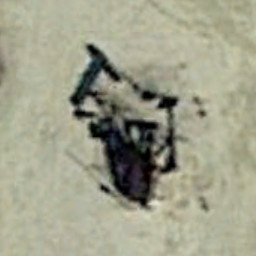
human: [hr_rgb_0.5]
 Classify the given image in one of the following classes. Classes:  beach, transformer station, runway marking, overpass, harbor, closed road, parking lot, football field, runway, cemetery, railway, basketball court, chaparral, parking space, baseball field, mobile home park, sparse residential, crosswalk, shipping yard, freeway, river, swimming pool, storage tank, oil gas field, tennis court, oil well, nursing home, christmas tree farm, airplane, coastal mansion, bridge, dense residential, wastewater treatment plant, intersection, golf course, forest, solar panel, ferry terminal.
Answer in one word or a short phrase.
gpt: oil well